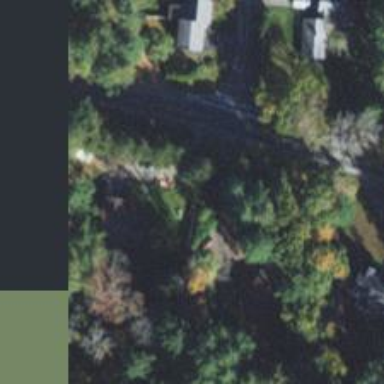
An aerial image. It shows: Driveway leading to service road.